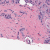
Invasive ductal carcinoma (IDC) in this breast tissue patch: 0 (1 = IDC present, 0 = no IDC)